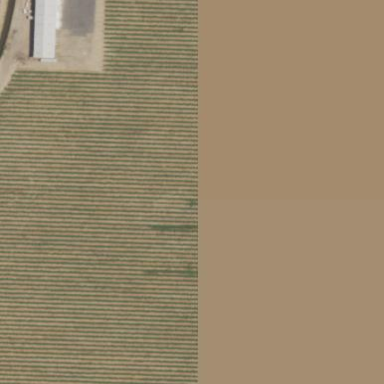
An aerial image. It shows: Beautiful vineyard in the countryside.